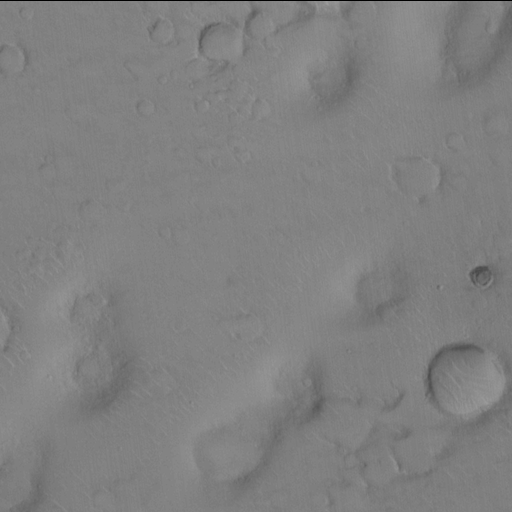
Objects detected: cone, cone, cone, cone, cone, cone